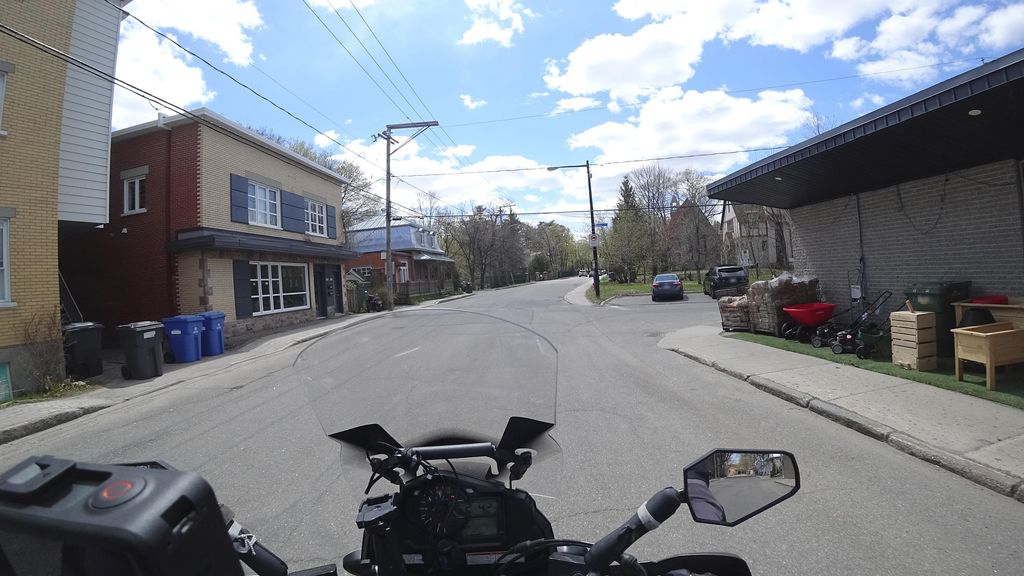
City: quebec_city